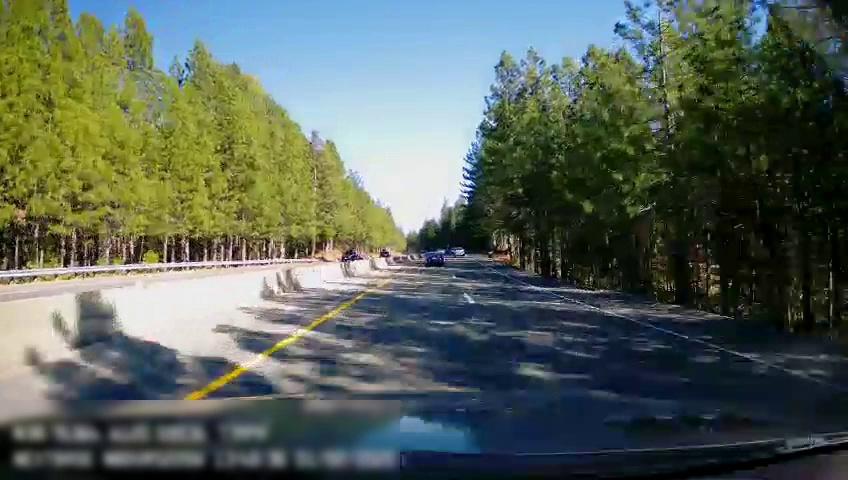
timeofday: Day
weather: Sunny
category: Drivable Space
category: Drivable Space
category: Vehicles | Car
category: Vehicles | Car
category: Vehicles | SUV
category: Lanes | Current Lane
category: Lanes | Current Lane
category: Lanes | Alternate Lane